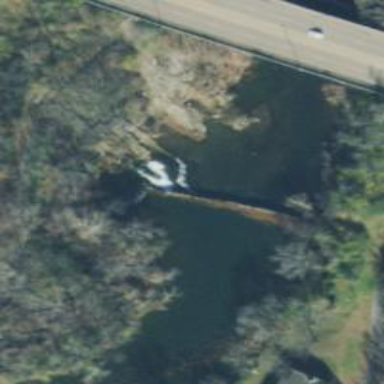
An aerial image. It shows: Weir along the waterway.